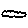
Label: cloud